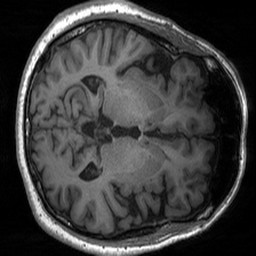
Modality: T1w
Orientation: axial
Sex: male
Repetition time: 1.95 s
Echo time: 0.026 s